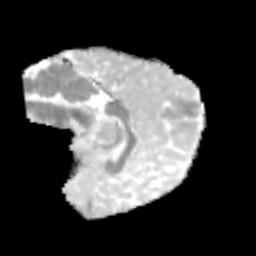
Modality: MD
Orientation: sagittal
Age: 11
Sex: male
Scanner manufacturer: siemens
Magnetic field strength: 3 T
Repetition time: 3.8 s
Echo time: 0.07 s